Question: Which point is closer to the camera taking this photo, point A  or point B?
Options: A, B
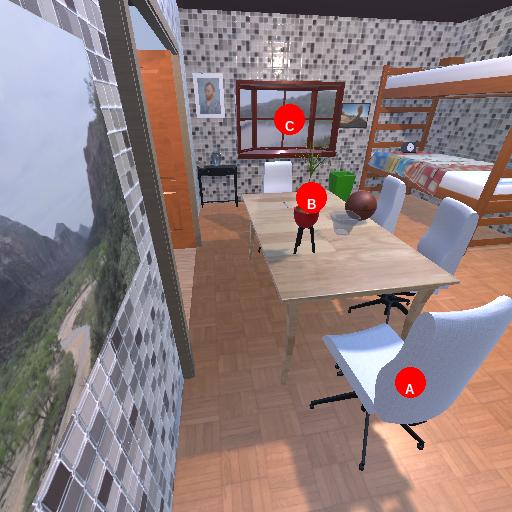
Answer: A